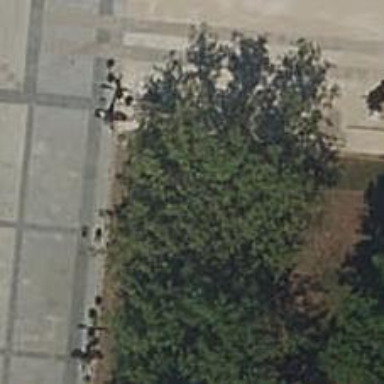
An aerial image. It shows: Memorial featuring statue.